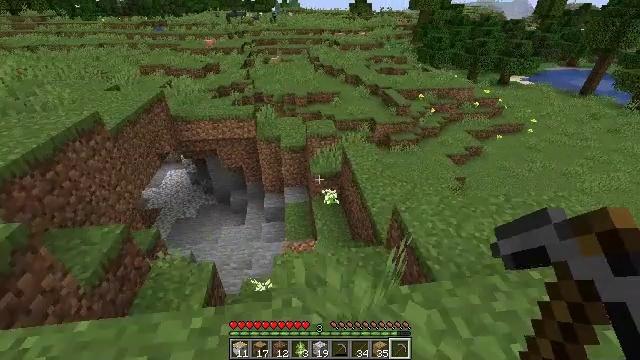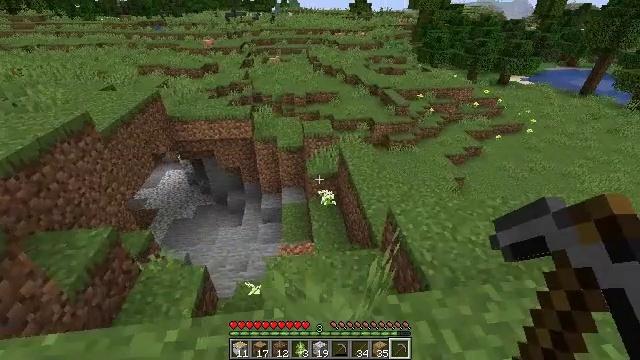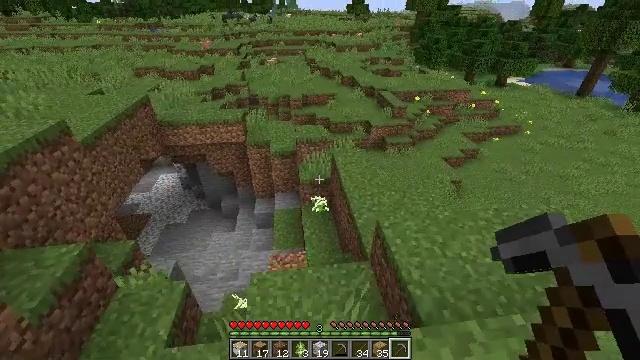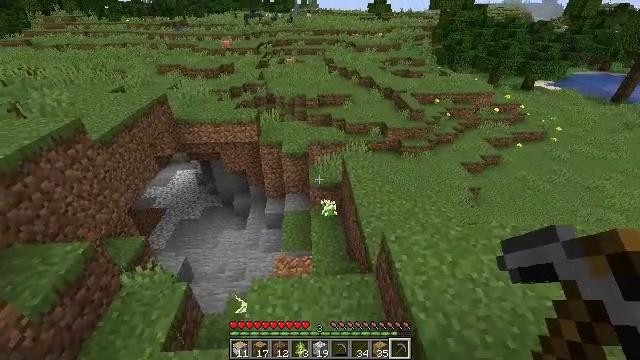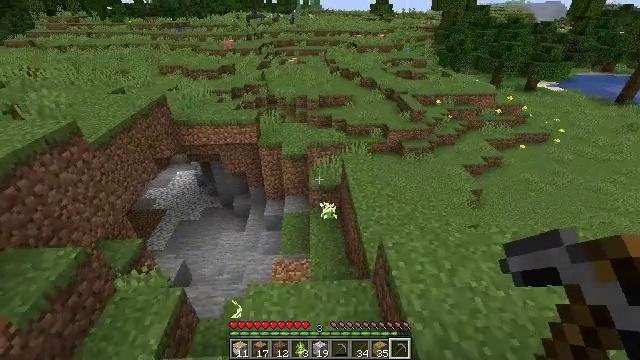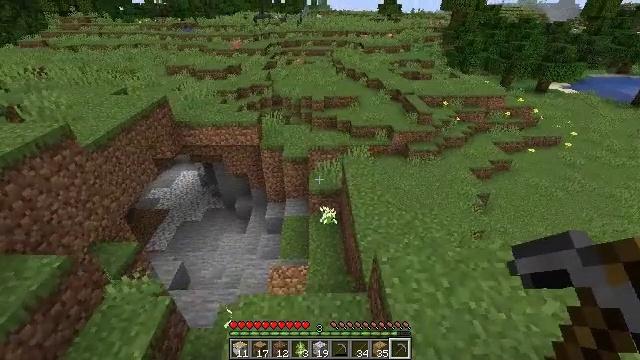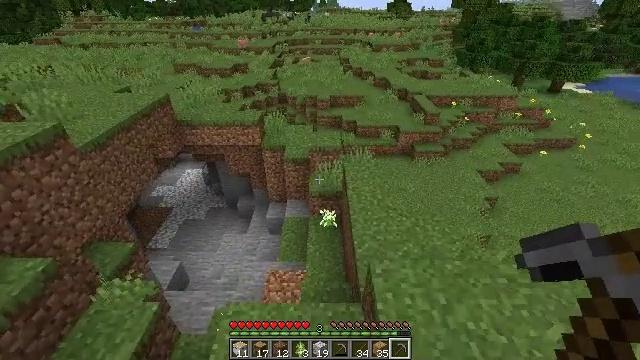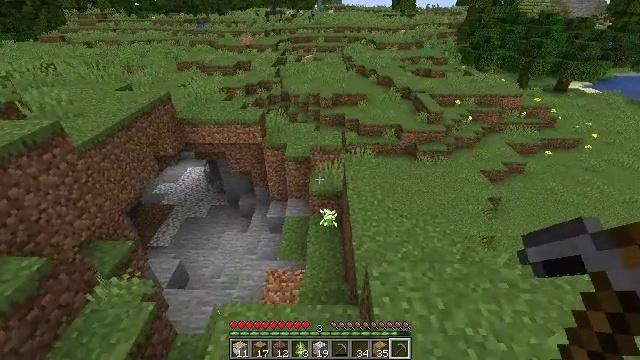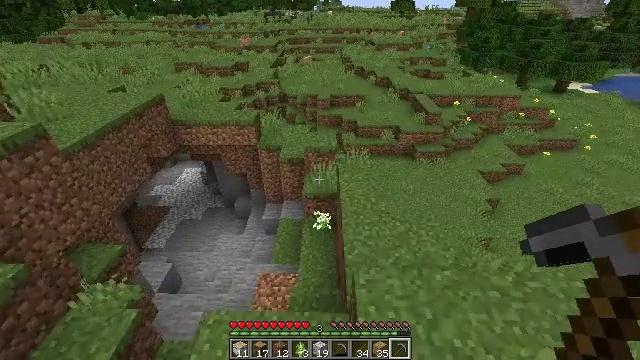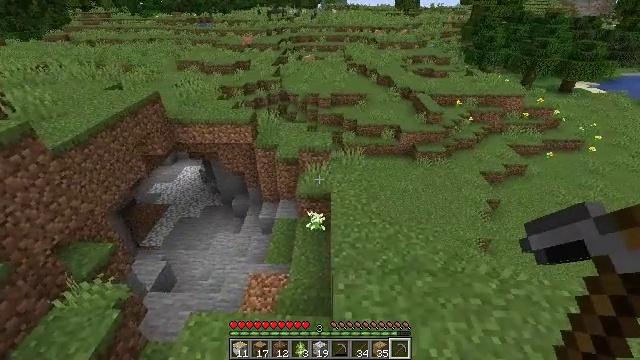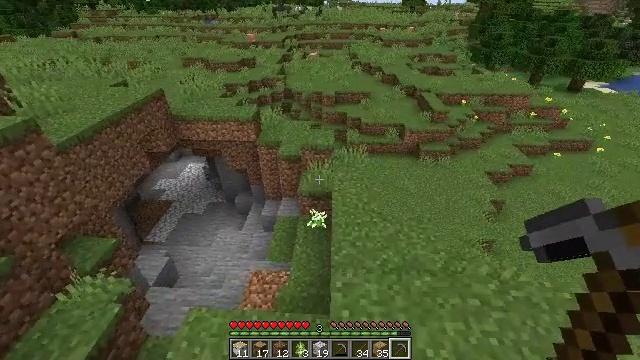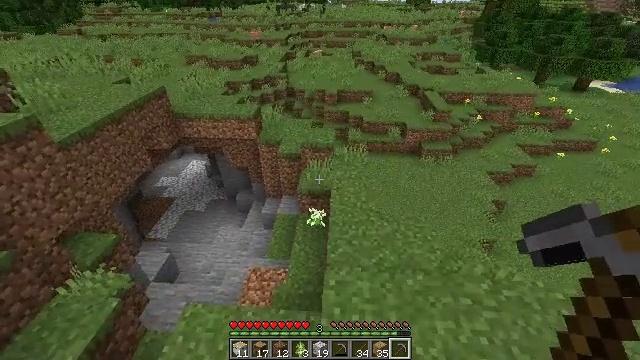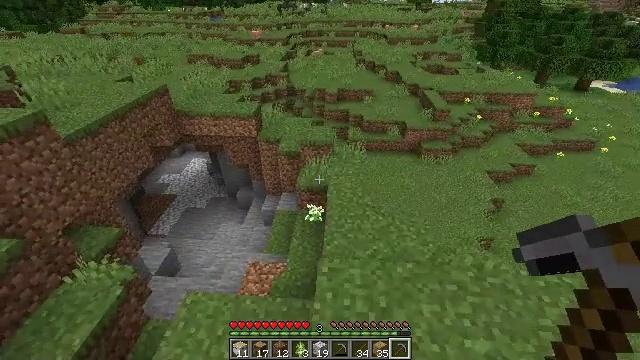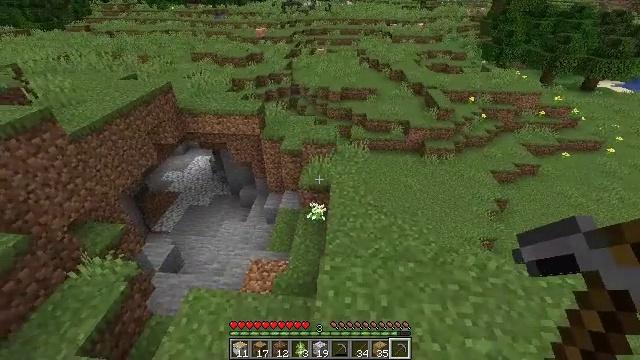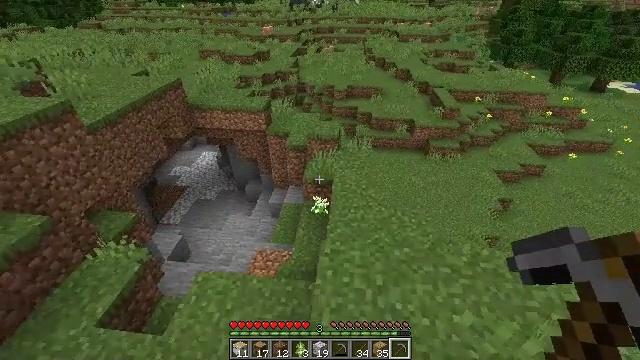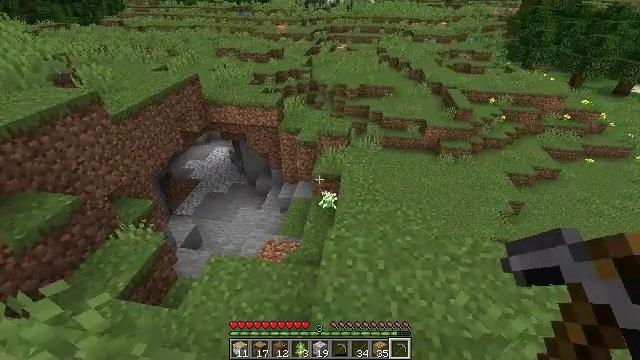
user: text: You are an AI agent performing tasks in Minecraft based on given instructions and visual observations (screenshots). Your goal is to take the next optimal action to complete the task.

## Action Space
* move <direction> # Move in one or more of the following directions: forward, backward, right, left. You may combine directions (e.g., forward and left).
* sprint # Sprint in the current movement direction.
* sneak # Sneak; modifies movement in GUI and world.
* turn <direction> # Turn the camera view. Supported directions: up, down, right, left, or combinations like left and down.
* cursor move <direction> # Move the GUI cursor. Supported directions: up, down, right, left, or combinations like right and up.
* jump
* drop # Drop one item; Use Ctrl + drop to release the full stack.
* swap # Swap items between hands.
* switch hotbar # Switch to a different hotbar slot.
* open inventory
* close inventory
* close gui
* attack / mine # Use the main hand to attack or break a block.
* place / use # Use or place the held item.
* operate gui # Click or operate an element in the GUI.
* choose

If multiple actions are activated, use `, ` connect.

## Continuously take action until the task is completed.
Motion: motion action
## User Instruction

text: Collect the azure bluet for decoration.
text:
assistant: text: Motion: move forward and move right
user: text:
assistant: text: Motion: move forward and move right
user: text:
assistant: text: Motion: move forward and move right, turn left
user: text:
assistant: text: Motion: move forward and move right
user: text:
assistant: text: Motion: move forward and move right, turn left
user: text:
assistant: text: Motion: move forward and move right, turn left
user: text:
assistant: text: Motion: move forward and move right
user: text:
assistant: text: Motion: move right
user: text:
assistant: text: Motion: move right
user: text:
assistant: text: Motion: turn left
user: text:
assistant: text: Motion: move back
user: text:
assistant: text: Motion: move back
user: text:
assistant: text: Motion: move back
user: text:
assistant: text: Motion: move back, turn left
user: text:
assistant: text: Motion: move back, turn left
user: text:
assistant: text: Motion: move back, turn left
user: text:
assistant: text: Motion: move back and move left, turn left
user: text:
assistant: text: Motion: move back and move left
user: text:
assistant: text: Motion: move back and move left
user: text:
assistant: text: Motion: move left
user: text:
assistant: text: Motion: move left
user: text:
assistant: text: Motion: move left
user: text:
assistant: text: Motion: no_op
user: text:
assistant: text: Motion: no_op
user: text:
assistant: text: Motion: no_op
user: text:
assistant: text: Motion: no_op
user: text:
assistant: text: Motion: no_op
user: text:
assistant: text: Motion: no_op
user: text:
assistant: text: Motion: no_op
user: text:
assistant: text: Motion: no_op